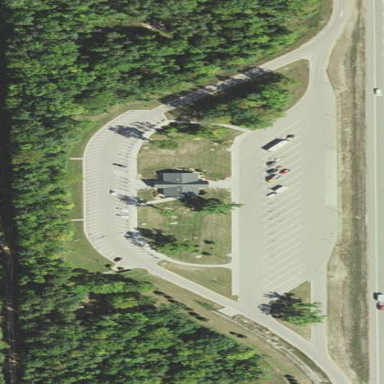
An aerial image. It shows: Rest area on the road.